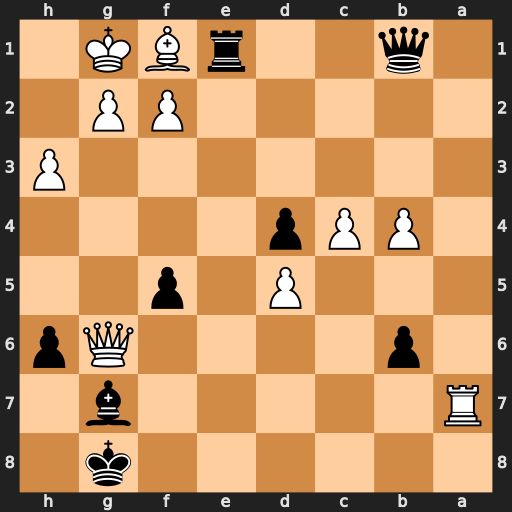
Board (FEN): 6k1/R5b1/1p4Qp/3P1p2/1PPp4/7P/5PP1/1q2rBK1
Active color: b
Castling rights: -
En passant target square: -
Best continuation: Rxf1+ Kh2 Rh1+ Kg3 f4+ Kxf4 Qxg6